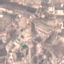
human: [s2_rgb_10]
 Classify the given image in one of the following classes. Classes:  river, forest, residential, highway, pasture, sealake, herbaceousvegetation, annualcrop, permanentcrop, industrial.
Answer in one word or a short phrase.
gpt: PermanentCrop